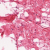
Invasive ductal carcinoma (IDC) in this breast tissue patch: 0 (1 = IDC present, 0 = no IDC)